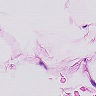
Metastatic tissue present: no